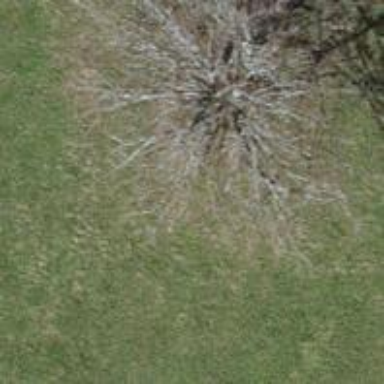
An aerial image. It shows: Urban Lime tree with broadleaved deciduous leaves.